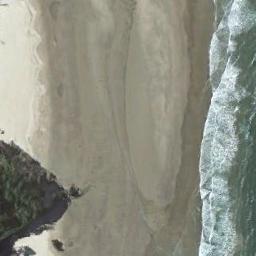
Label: beach